Question: I can't figure out how to change the title of the color-legend in plotly. (Example Image, blue circle)

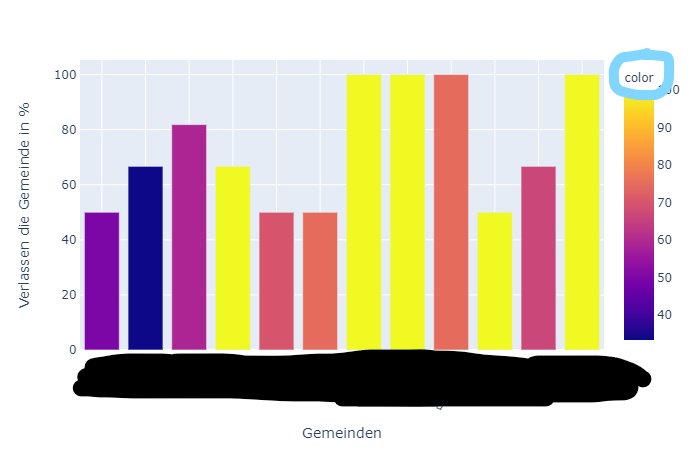
Answer: If you're using 'px.bar' with settings that produce a colorbar, use:
'''
fig.layout.coloraxis.colorbar.title = 'another title'
'''
### Plot:
<URL>
### Complete code:
'''
import plotly.express as px
data = px.data.gapminder()
data_canada = data[data.country == 'Canada']
fig = px.bar(data_canada, x='year', y='pop',
hover_data=['lifeExp', 'gdpPercap'], color='lifeExp',
labels={'pop':'population of Canada'}, height=400)
fig.layout.coloraxis.colorbar.title = 'another title'
fig.show()
'''